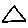
Label: triangle